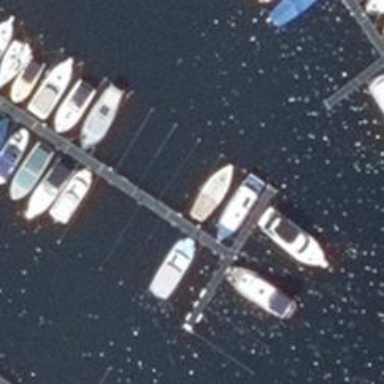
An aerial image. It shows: Man-made pier.